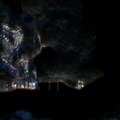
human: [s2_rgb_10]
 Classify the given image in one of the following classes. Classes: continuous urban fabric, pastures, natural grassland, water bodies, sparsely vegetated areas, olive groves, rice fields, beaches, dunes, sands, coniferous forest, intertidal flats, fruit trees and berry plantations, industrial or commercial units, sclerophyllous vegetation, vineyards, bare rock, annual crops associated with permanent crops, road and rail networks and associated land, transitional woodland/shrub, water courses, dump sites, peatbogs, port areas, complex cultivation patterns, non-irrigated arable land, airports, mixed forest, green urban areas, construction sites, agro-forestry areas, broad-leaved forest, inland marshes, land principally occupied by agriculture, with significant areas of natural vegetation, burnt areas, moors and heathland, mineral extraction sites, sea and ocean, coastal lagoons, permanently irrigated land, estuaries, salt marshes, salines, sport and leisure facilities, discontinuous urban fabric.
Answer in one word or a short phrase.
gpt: discontinuous urban fabric, coniferous forest, water bodies